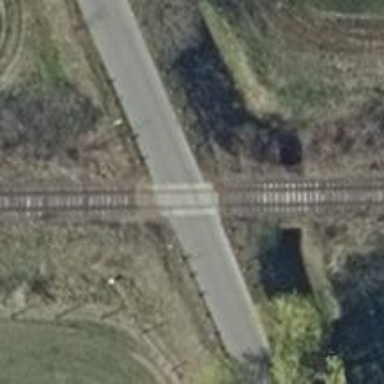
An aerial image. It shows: Preserved historic railway with rail tracks.